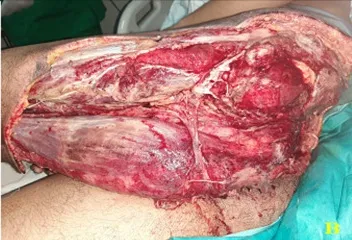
After multiple debridement.
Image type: medical_photograph (other_medical_photograph)